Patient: sex M, age 78
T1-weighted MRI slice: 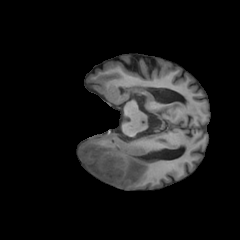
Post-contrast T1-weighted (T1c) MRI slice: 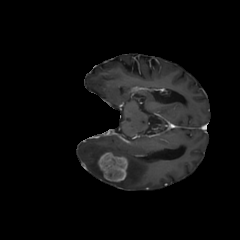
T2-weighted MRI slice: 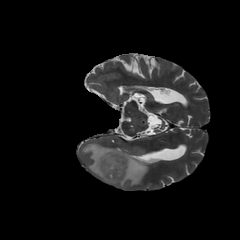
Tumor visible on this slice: yes
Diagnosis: Glioblastoma, IDH-wildtype
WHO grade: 4